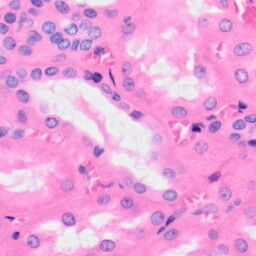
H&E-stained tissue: Kidney